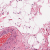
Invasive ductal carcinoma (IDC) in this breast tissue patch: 0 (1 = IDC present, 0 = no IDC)